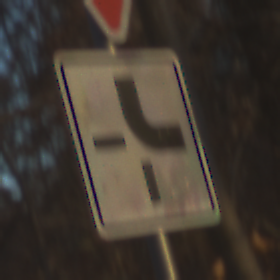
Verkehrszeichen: VerlaufVorfahrtsstrasse4
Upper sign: VorfahrtGewaehren
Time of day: SunriseSunset
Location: Outdoor (Nature)
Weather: Clear
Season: Autumn
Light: Natural